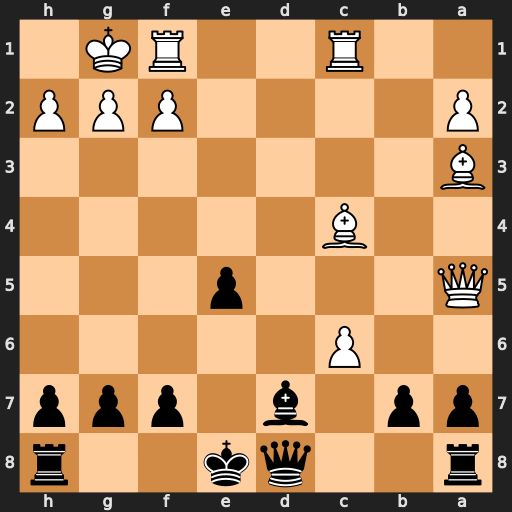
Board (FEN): r2qk2r/pp1b1ppp/2P5/Q3p3/2B5/B7/P4PPP/2R2RK1
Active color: b
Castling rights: kq
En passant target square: -
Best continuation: Qxa5 cxd7+ Kxd7 Rfd1+ Ke8